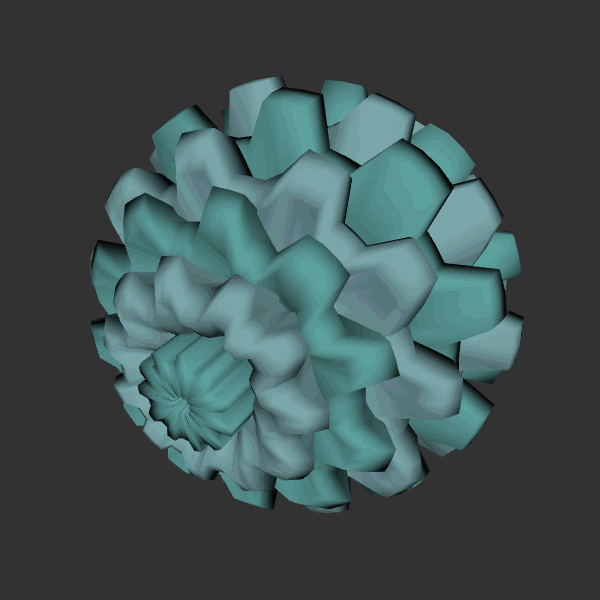
Background: dark